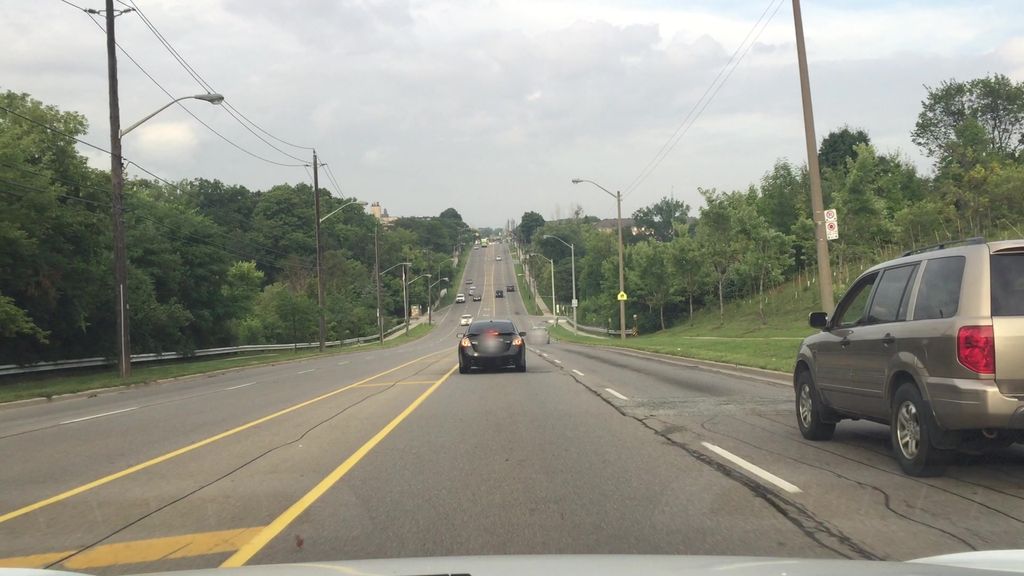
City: toronto